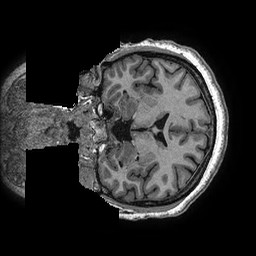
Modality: T1w
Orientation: coronal
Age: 54
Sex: female
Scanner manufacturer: ge
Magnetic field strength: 3 T
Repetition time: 0.006952 s
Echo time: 0.00292 s